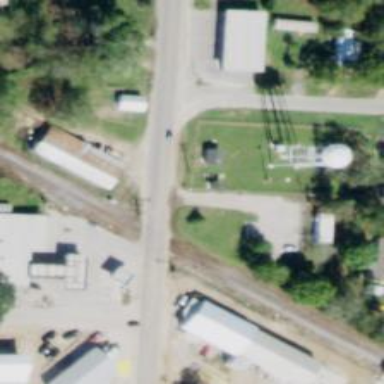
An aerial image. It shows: Level crossing with lights at railway intersection.